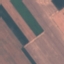
Land use / land cover class: AnnualCrop